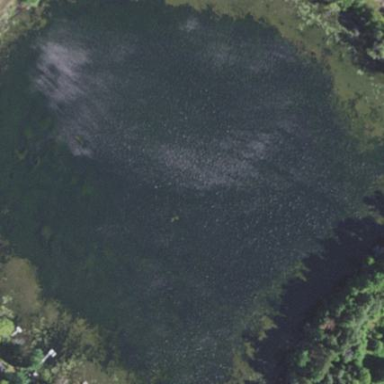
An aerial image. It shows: Serene lake.